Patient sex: M
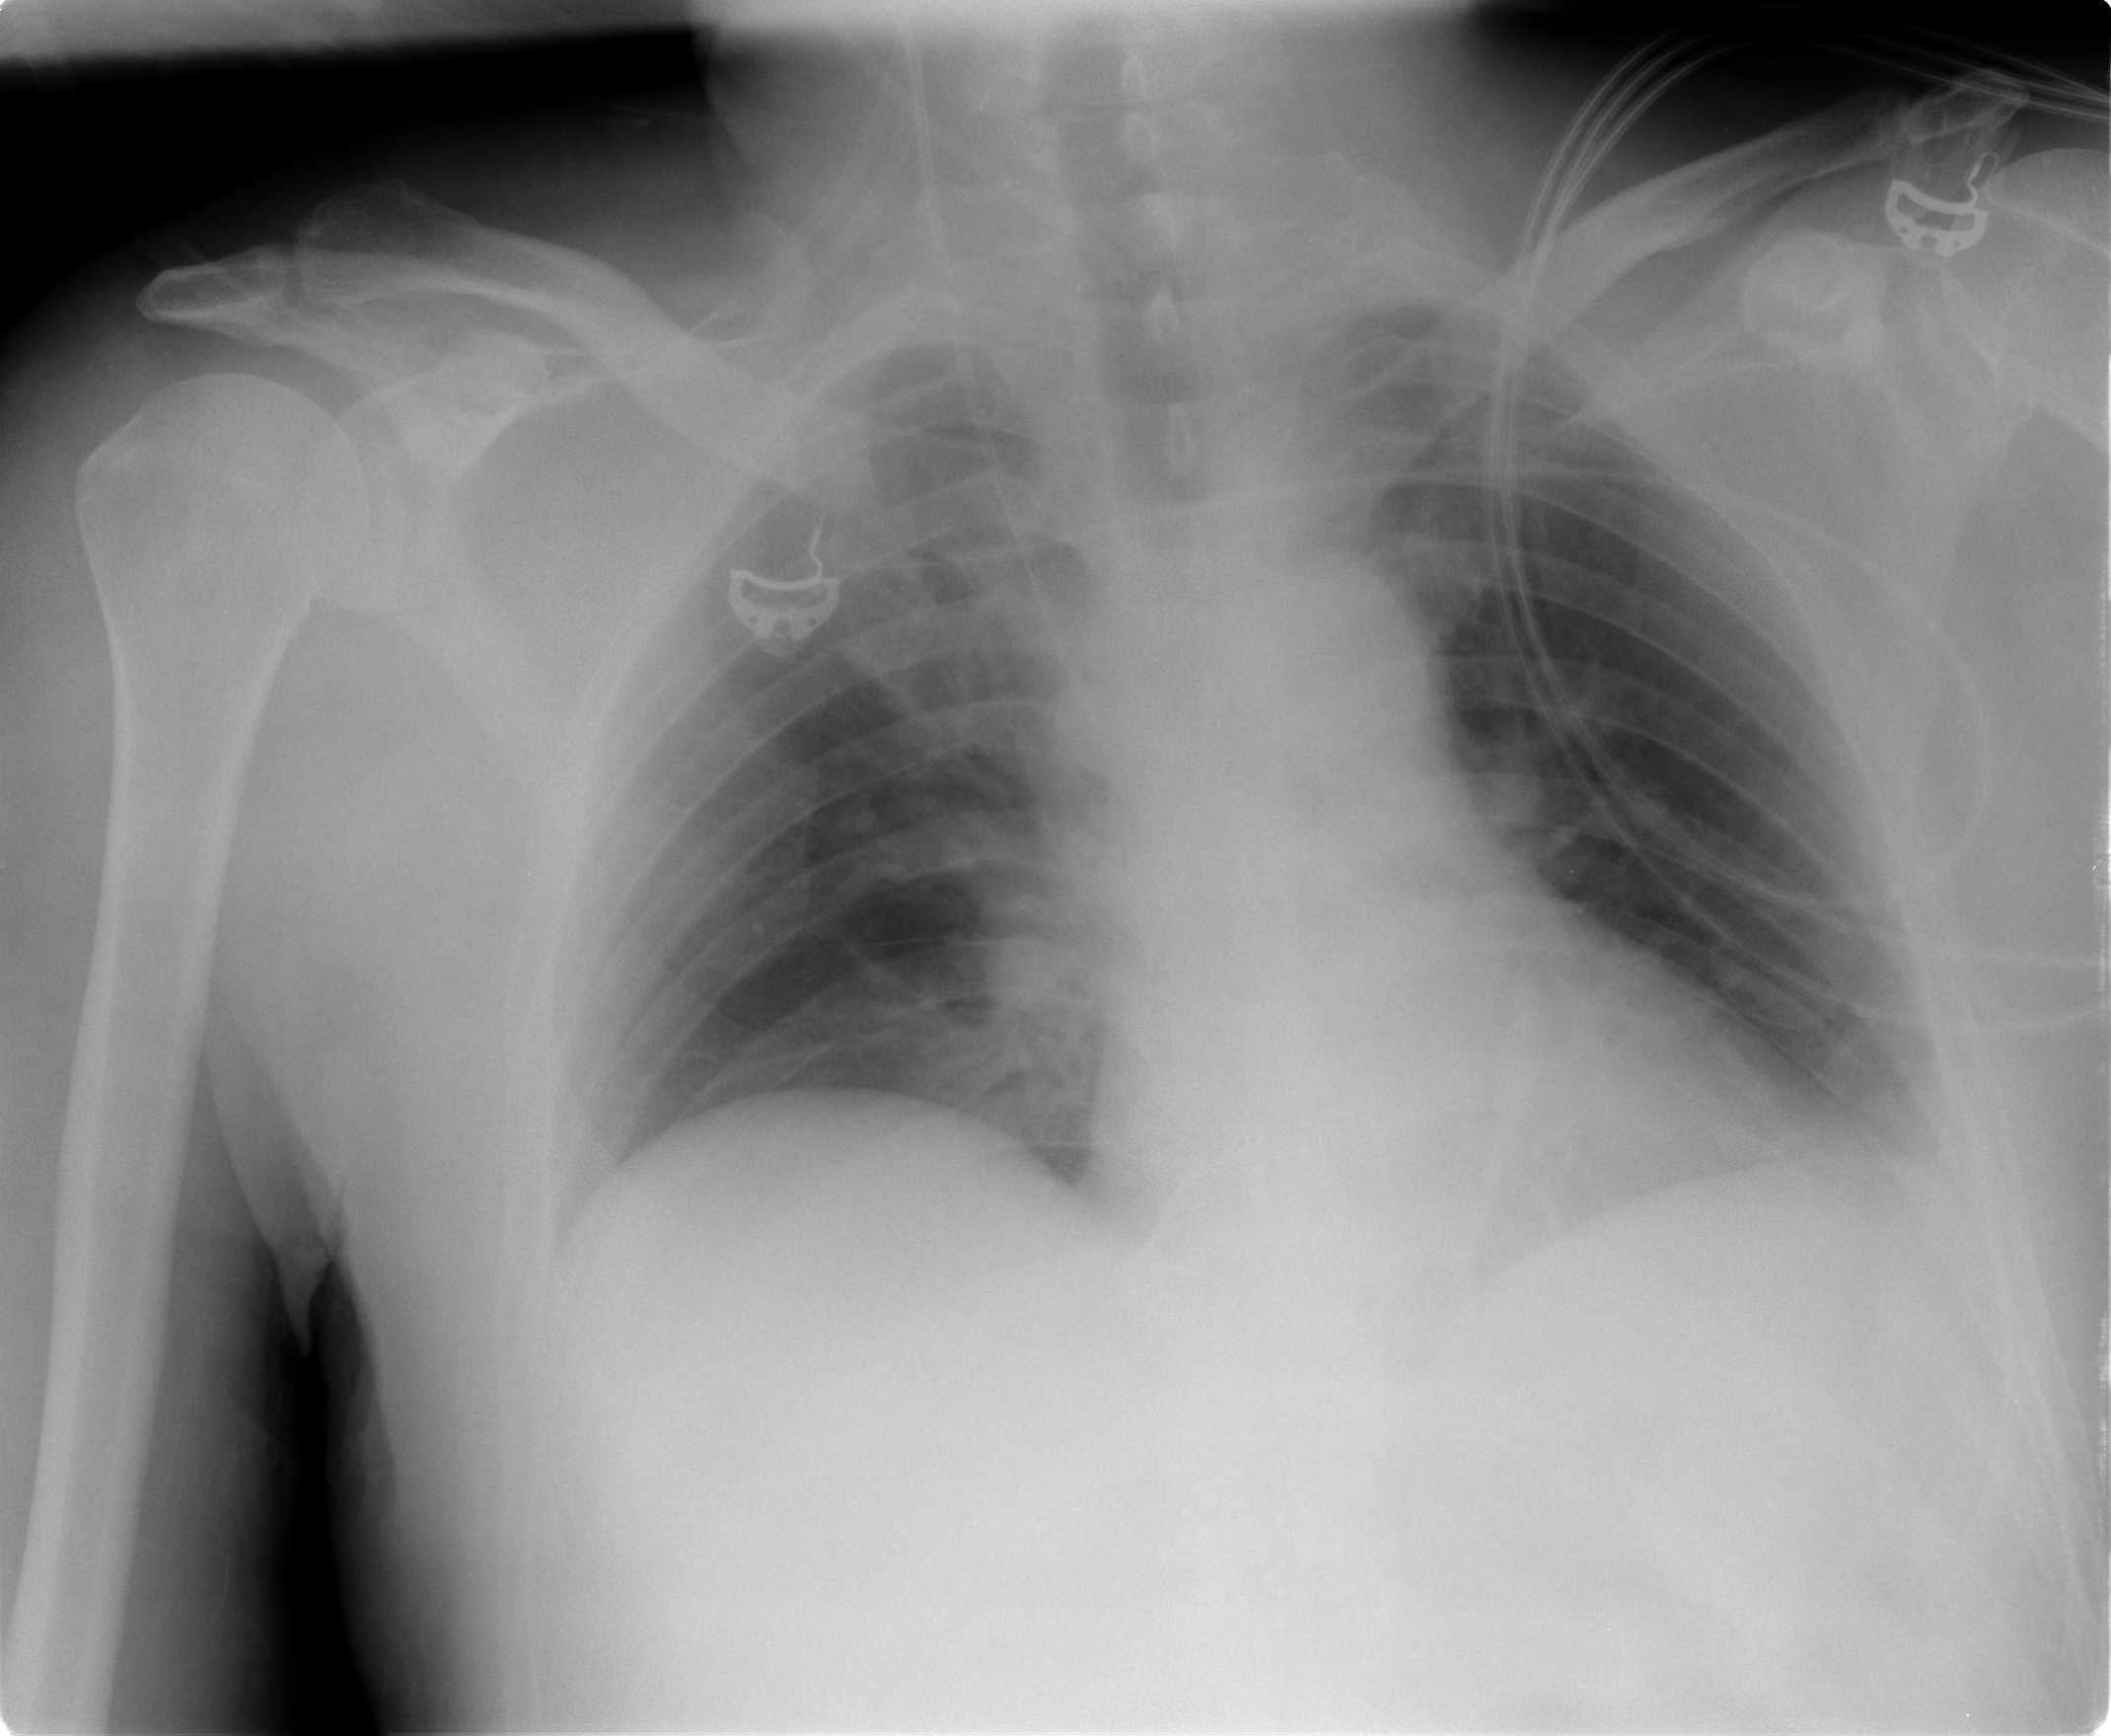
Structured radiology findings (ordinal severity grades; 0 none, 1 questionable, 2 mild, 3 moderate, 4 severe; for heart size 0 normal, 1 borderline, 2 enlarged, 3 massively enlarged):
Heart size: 0
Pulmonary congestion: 0
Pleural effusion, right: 0
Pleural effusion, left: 0
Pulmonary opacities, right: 0
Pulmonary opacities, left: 0
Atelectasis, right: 1
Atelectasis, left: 0